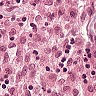
Metastatic tissue present: no